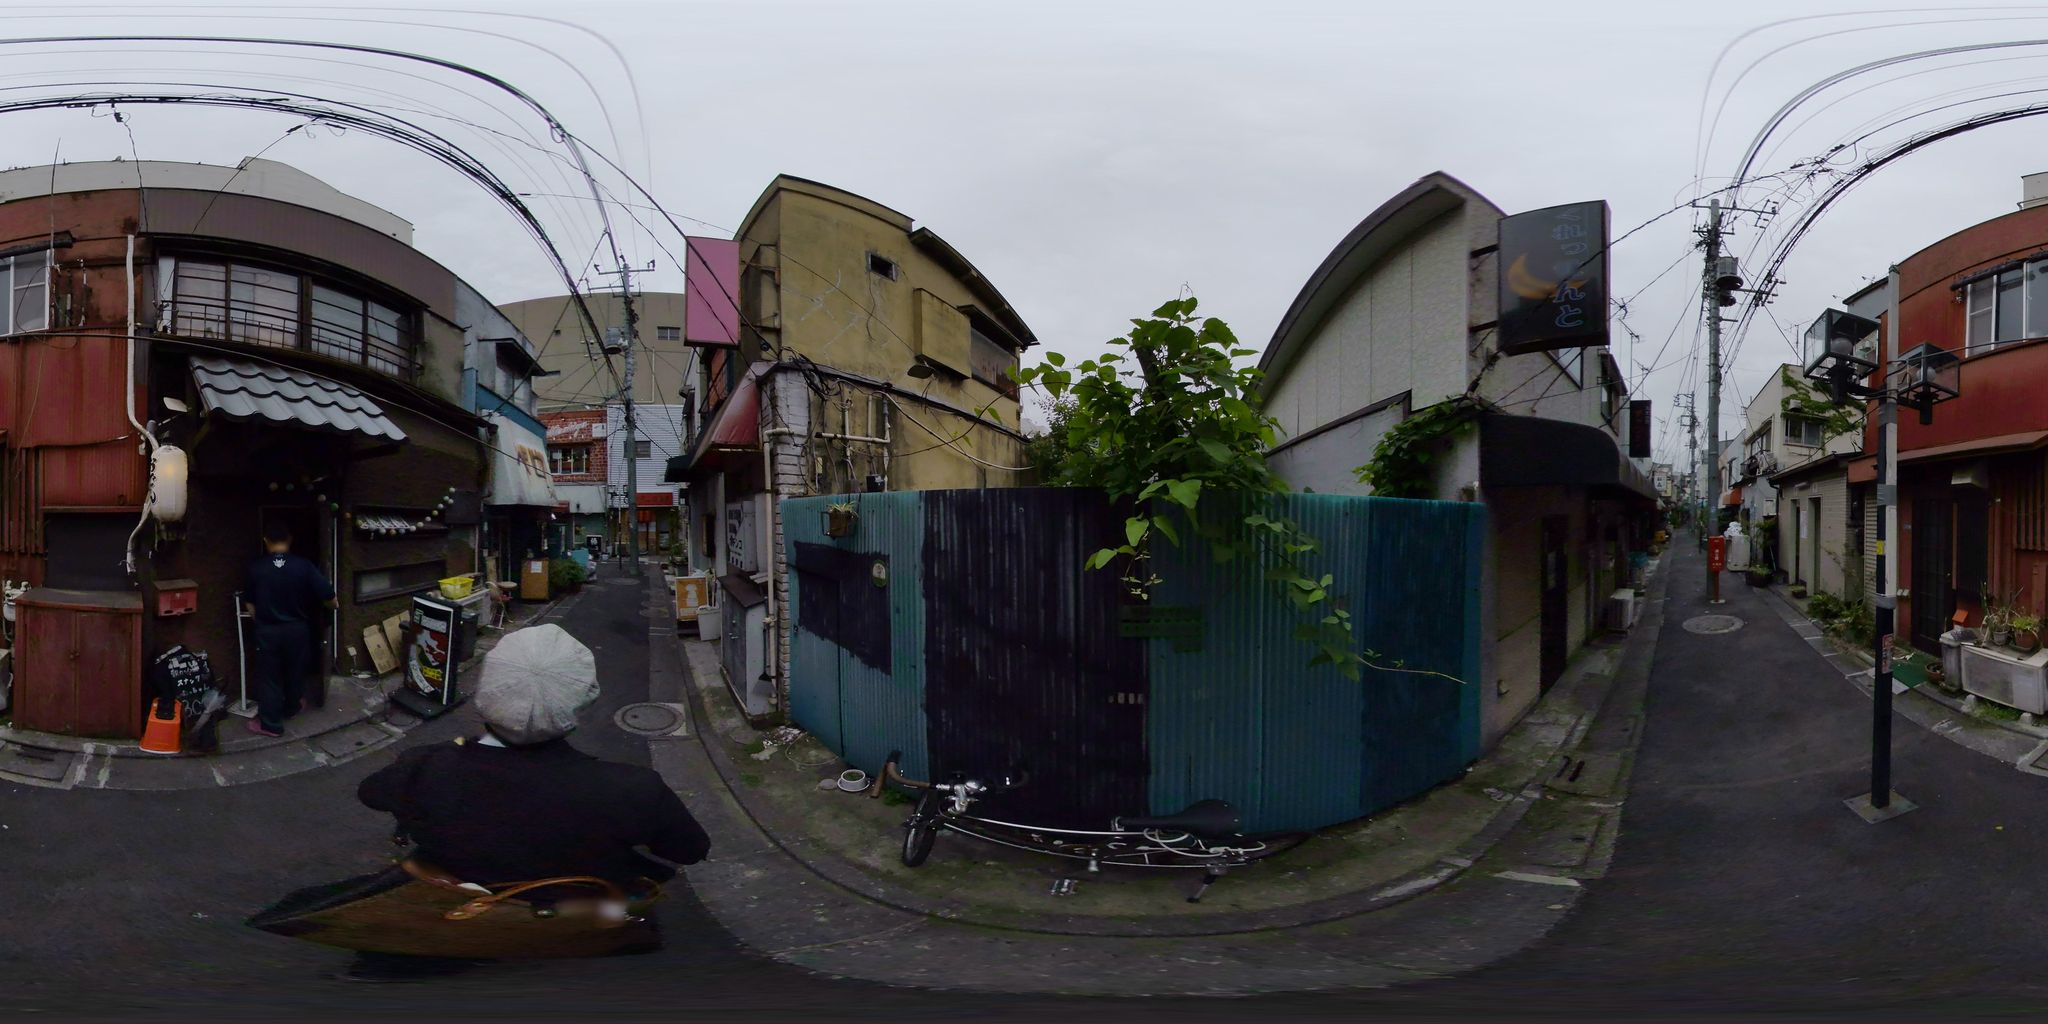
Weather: clear
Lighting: day
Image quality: good
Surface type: walking surface
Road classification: steps, footway, path
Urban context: urban centre
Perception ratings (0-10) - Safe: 1.04, Lively: 5.88, Beautiful: 0.66, Boring: 1.52, Depressing: 7.39, Wealthy: 4.44